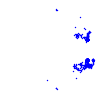
Particle: electron